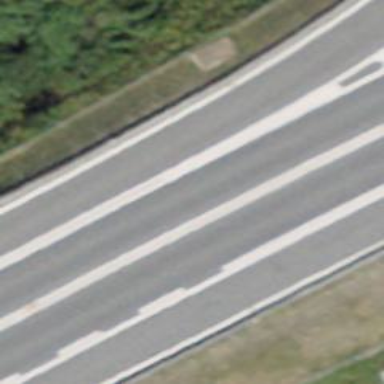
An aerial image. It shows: Trunk link highway with asphalt surface.